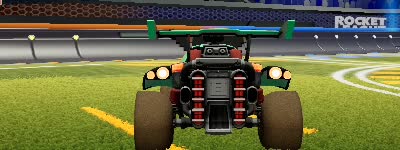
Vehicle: octane